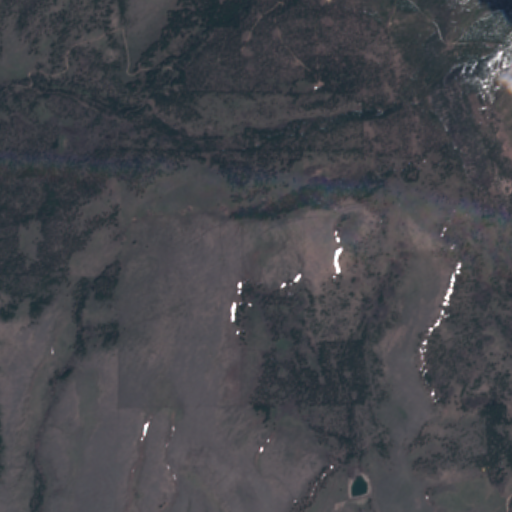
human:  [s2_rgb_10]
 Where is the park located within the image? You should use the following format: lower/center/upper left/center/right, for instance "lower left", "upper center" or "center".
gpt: The park is located in the lower right of the image.
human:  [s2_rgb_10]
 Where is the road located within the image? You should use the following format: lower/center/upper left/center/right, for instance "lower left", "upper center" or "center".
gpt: There is no road in the image.